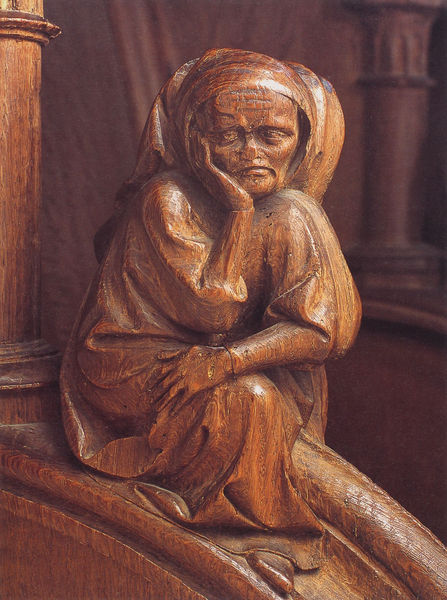
Titel: Kölner Dom, Chorgestühl
Standort: Köln, Dom (EU - D - NRW)
Schlagwörter: hand, kopf, mann, sitzen, frau, holz, mund, nase, profil, stützen, säule, säulen, blick, mütze, augen, falten, trauer, hände, möbel, kirche, figur, gewand, mantel, sitzend, rund, skulptur, treppe, falte, gestühl, kopftuch, verzierung, melancholie, melancholisch, geländer, plastik, nachdenklich, knie, denkend, foto, denken, mundwinkel, schnitzerei, mittelalter, aufgestützt, nachdenkend, backe, chor, eiche, zwerg, narrenkappe, rundung, geschnitzt, schnitzen, chorgestühl, runzel, holzschnitzerei, holzplastik, eichenholz